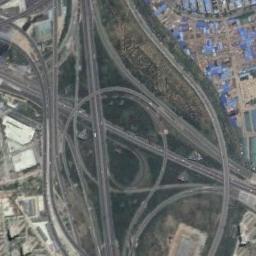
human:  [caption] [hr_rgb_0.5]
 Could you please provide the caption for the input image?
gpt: The overpass is on the grass next to some houses .

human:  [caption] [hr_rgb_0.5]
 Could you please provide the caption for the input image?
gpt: There are many buildings of different shapes around the overpass .

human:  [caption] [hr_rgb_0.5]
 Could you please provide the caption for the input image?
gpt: The directional overpass is over the roads in the city .

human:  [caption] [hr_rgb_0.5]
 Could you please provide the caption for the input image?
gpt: There are some blue buildings beside the overpass .

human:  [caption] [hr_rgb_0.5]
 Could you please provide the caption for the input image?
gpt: The perimeter of the overpasses is completely covered by vegetation .